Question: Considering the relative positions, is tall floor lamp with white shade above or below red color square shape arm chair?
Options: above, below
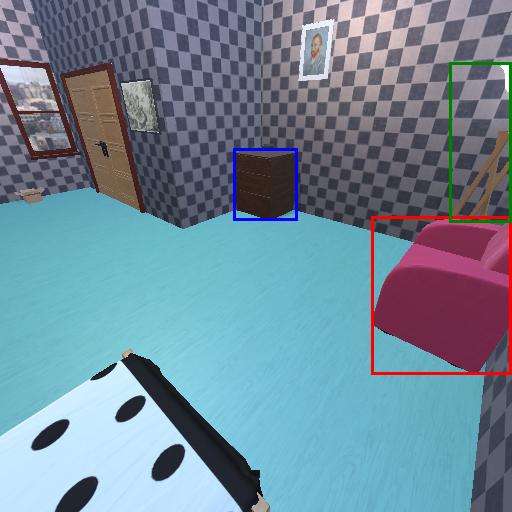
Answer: above